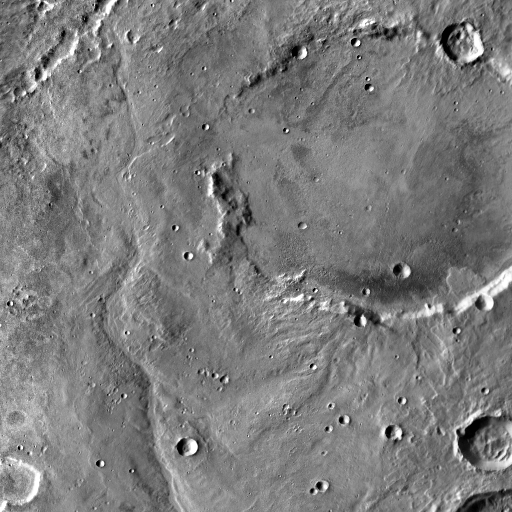
Crater classes present: Background, Other, Layered, Buried, Secondary